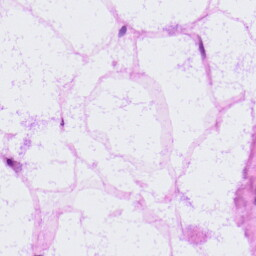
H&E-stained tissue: LymphNode